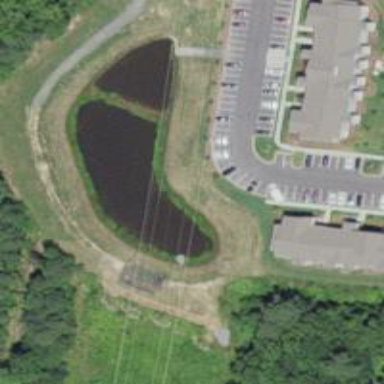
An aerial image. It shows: Pond surrounded by natural water.